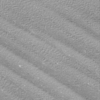
Label: not_dusty